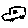
Label: car